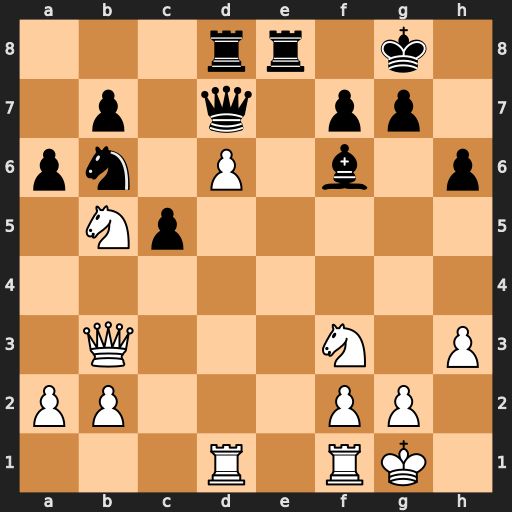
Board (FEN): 3rr1k1/1p1q1pp1/pn1P1b1p/1Np5/8/1Q3N1P/PP3PP1/3R1RK1
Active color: w
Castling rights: -
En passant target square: -
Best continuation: Nc7 Qc6 Nxe8